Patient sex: F
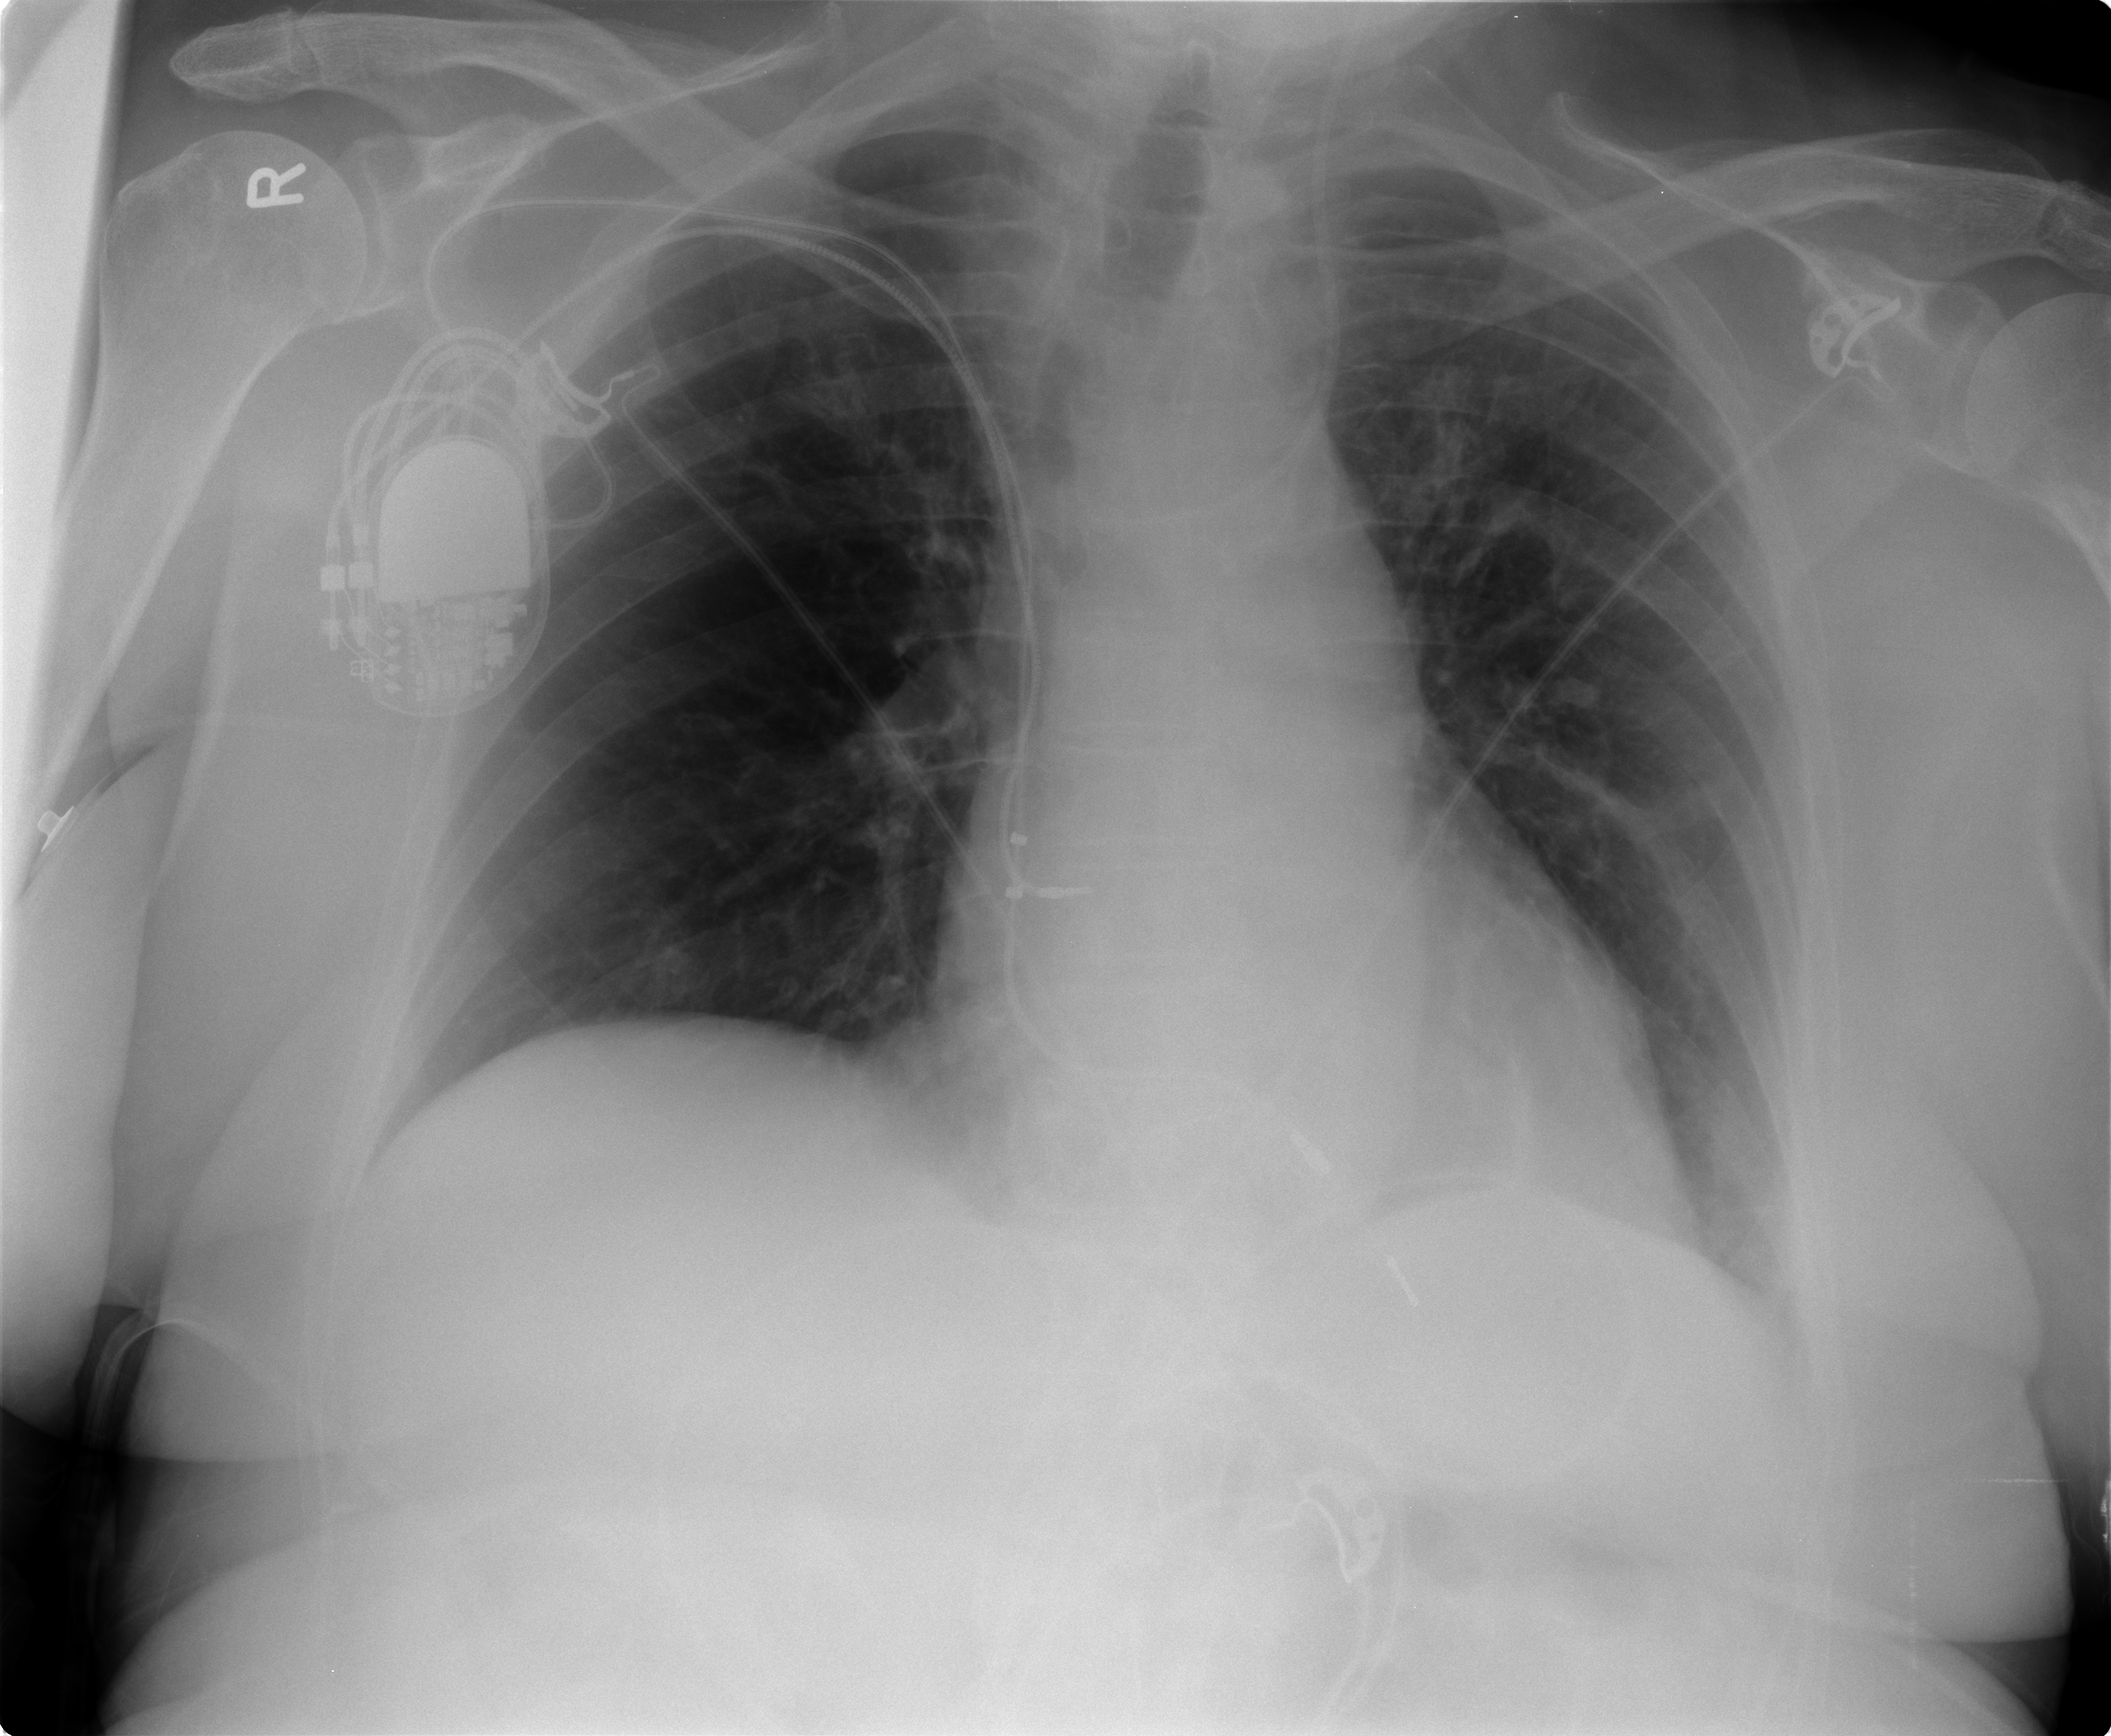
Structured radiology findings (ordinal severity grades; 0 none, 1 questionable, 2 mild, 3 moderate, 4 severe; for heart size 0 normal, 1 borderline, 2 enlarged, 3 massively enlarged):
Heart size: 1
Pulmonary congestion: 0
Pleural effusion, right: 0
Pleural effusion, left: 1
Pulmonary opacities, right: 0
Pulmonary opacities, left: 0
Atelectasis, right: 0
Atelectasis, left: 2